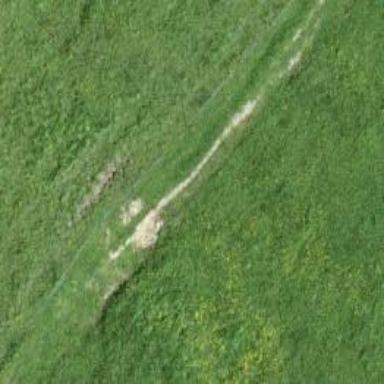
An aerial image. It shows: Dirt path.